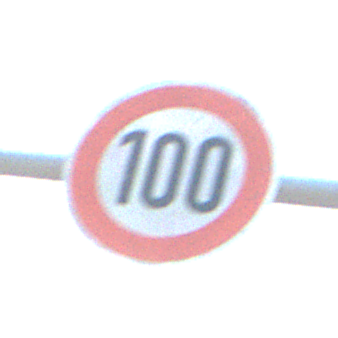
Verkehrszeichen: Geschwindigkeit100
Umgebung: Outdoor, Suburban
Tageszeit: MorningAfternoon
Wetter: PartlyCloudy
Licht: Natural
Jahreszeit: NotSpecified
Kontrast: HighContrast